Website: lowes
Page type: customer-info-address
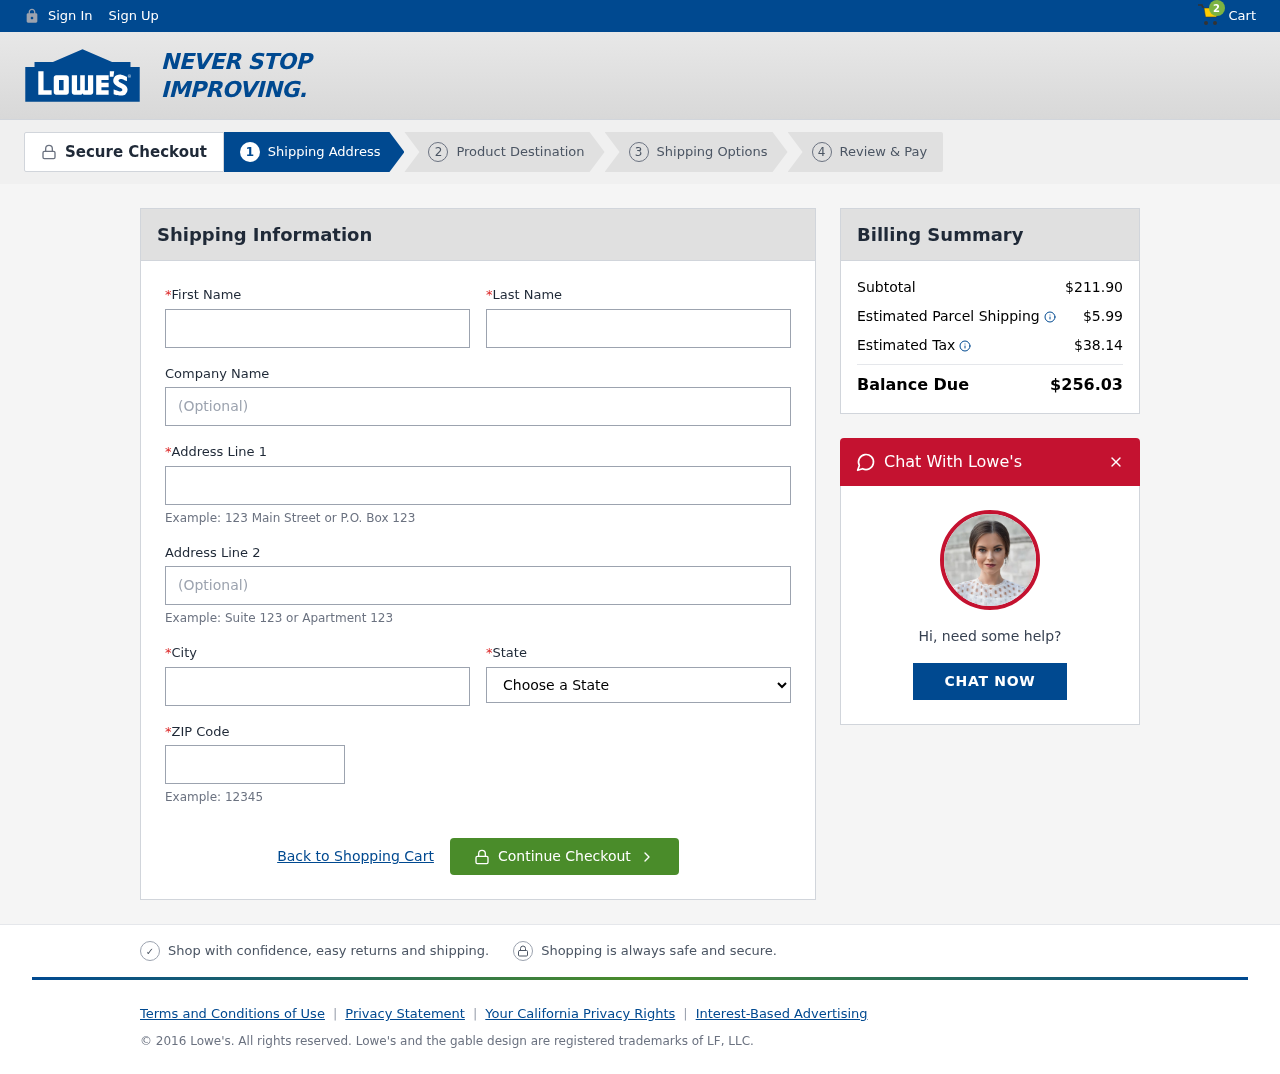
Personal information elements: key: PII_CITY
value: New Alanview
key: PII_COMPANY
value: Wood, Johnson and Ayers
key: PII_FIRSTNAME
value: Kristy
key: PII_LASTNAME
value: Beltran
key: PII_POSTCODE
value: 09770
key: PII_STATE
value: Arkansas
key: PII_STREET
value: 0277 Tanner Crossing
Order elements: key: ORDER_NUM_ITEMS
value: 2
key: ORDER_SUBTOTAL
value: $211.90
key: ORDER_SHIPPING_COST
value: $5.99
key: ORDER_TAX
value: $38.14
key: ORDER_TOTAL
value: $256.03